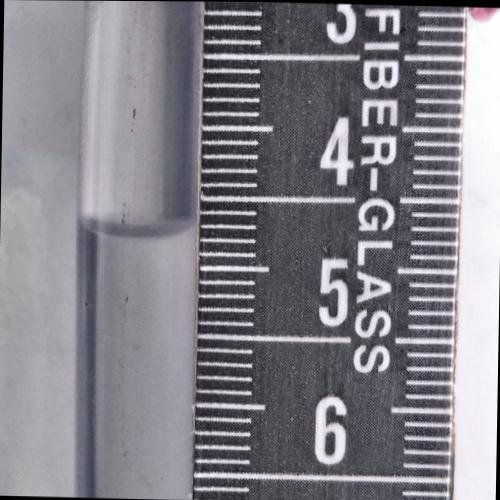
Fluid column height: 4.7 cm